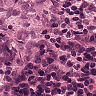
Metastatic tissue present: yes